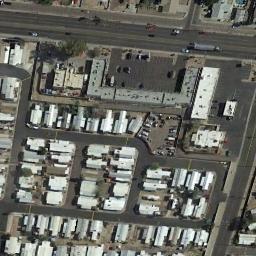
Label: mobile_home_park